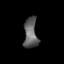
Tissue: prostate
Cell type: T cells
Senescence score: 0.7359
Nuclear area (px): 407
Mean DAPI intensity: 97.064